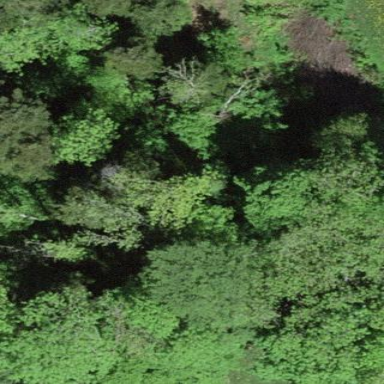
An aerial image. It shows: Forest area.